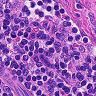
Metastatic tissue present: no